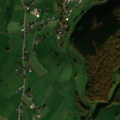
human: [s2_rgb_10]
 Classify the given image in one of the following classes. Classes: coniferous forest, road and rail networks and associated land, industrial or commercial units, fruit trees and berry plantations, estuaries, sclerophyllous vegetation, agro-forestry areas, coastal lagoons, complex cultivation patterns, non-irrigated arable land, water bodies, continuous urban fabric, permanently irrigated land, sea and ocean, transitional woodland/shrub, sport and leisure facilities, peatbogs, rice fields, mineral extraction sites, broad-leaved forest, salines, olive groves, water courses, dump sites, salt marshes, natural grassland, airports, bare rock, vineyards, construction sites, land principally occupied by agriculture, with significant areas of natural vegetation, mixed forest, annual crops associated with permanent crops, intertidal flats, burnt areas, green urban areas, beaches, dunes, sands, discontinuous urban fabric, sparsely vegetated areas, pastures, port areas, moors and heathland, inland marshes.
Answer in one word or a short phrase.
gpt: discontinuous urban fabric, pastures, broad-leaved forest, coniferous forest